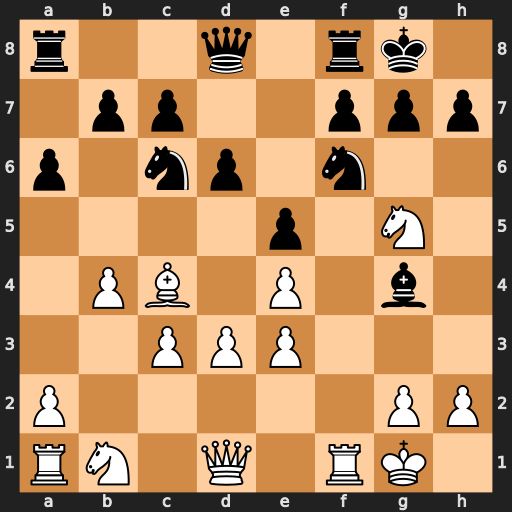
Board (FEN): r2q1rk1/1pp2ppp/p1np1n2/4p1N1/1PB1P1b1/2PPP3/P5PP/RN1Q1RK1
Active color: w
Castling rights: -
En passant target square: -
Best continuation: Nxf7 Rxf7 Bxf7+ Kf8 Qb3